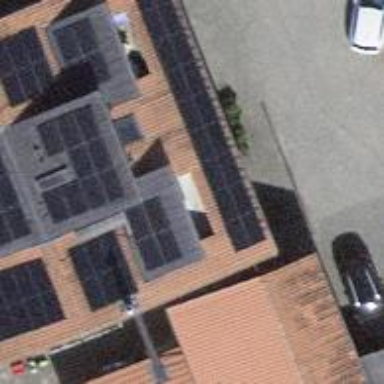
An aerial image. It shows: Solar power generator utilizing photovoltaic technology with solar photovoltaic panels.